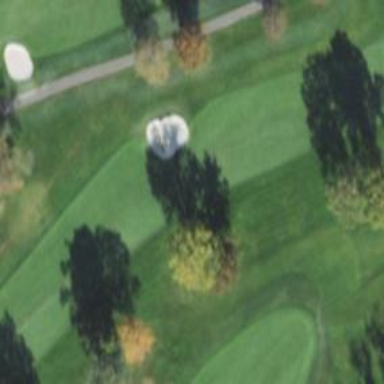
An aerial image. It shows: Golf hole.